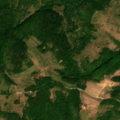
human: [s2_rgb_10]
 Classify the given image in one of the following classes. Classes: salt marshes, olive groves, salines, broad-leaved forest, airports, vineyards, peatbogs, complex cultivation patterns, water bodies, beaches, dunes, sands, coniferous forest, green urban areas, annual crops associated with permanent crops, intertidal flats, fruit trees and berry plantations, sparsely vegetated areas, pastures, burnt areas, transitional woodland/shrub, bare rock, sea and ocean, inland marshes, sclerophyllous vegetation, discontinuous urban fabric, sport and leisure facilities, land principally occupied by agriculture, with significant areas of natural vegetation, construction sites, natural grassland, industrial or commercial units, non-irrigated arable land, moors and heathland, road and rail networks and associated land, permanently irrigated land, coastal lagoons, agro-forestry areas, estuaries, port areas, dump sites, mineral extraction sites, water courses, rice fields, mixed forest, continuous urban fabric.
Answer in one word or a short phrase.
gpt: pastures, land principally occupied by agriculture, with significant areas of natural vegetation, broad-leaved forest